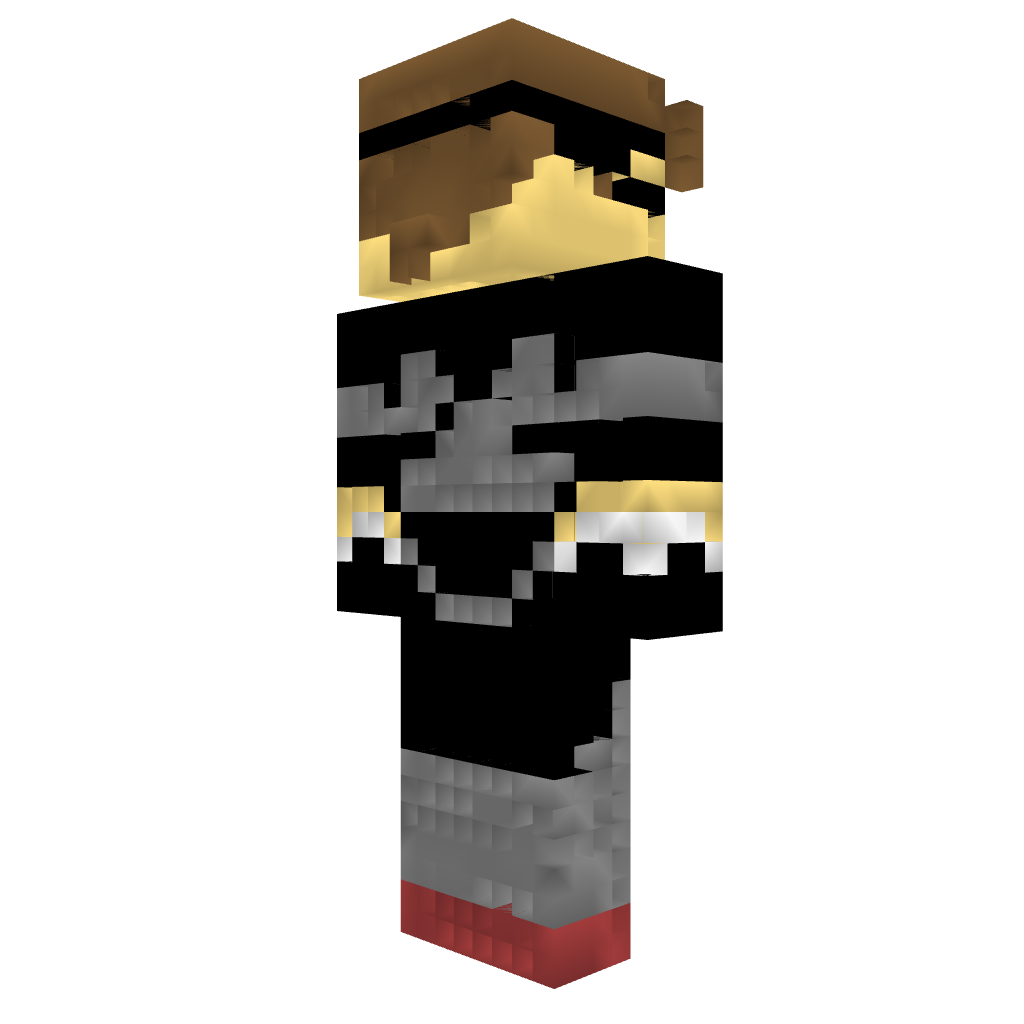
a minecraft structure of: skydoesminecraft high quality